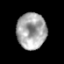
Tissue: prostate
Cell type: T cells
Senescence score: 0.2956
Nuclear area (px): 1051
Mean DAPI intensity: 165.628